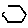
Label: hexagon